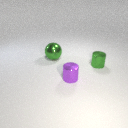
small green metal cylinder to the right of small purple metal cylinder